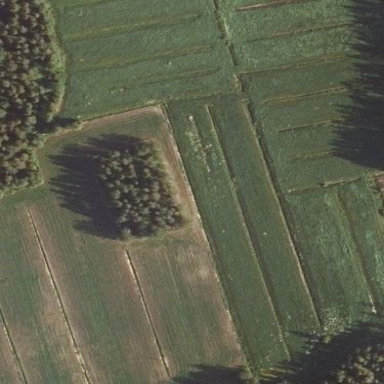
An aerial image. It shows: Forest area.